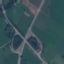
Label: Highway